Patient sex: M
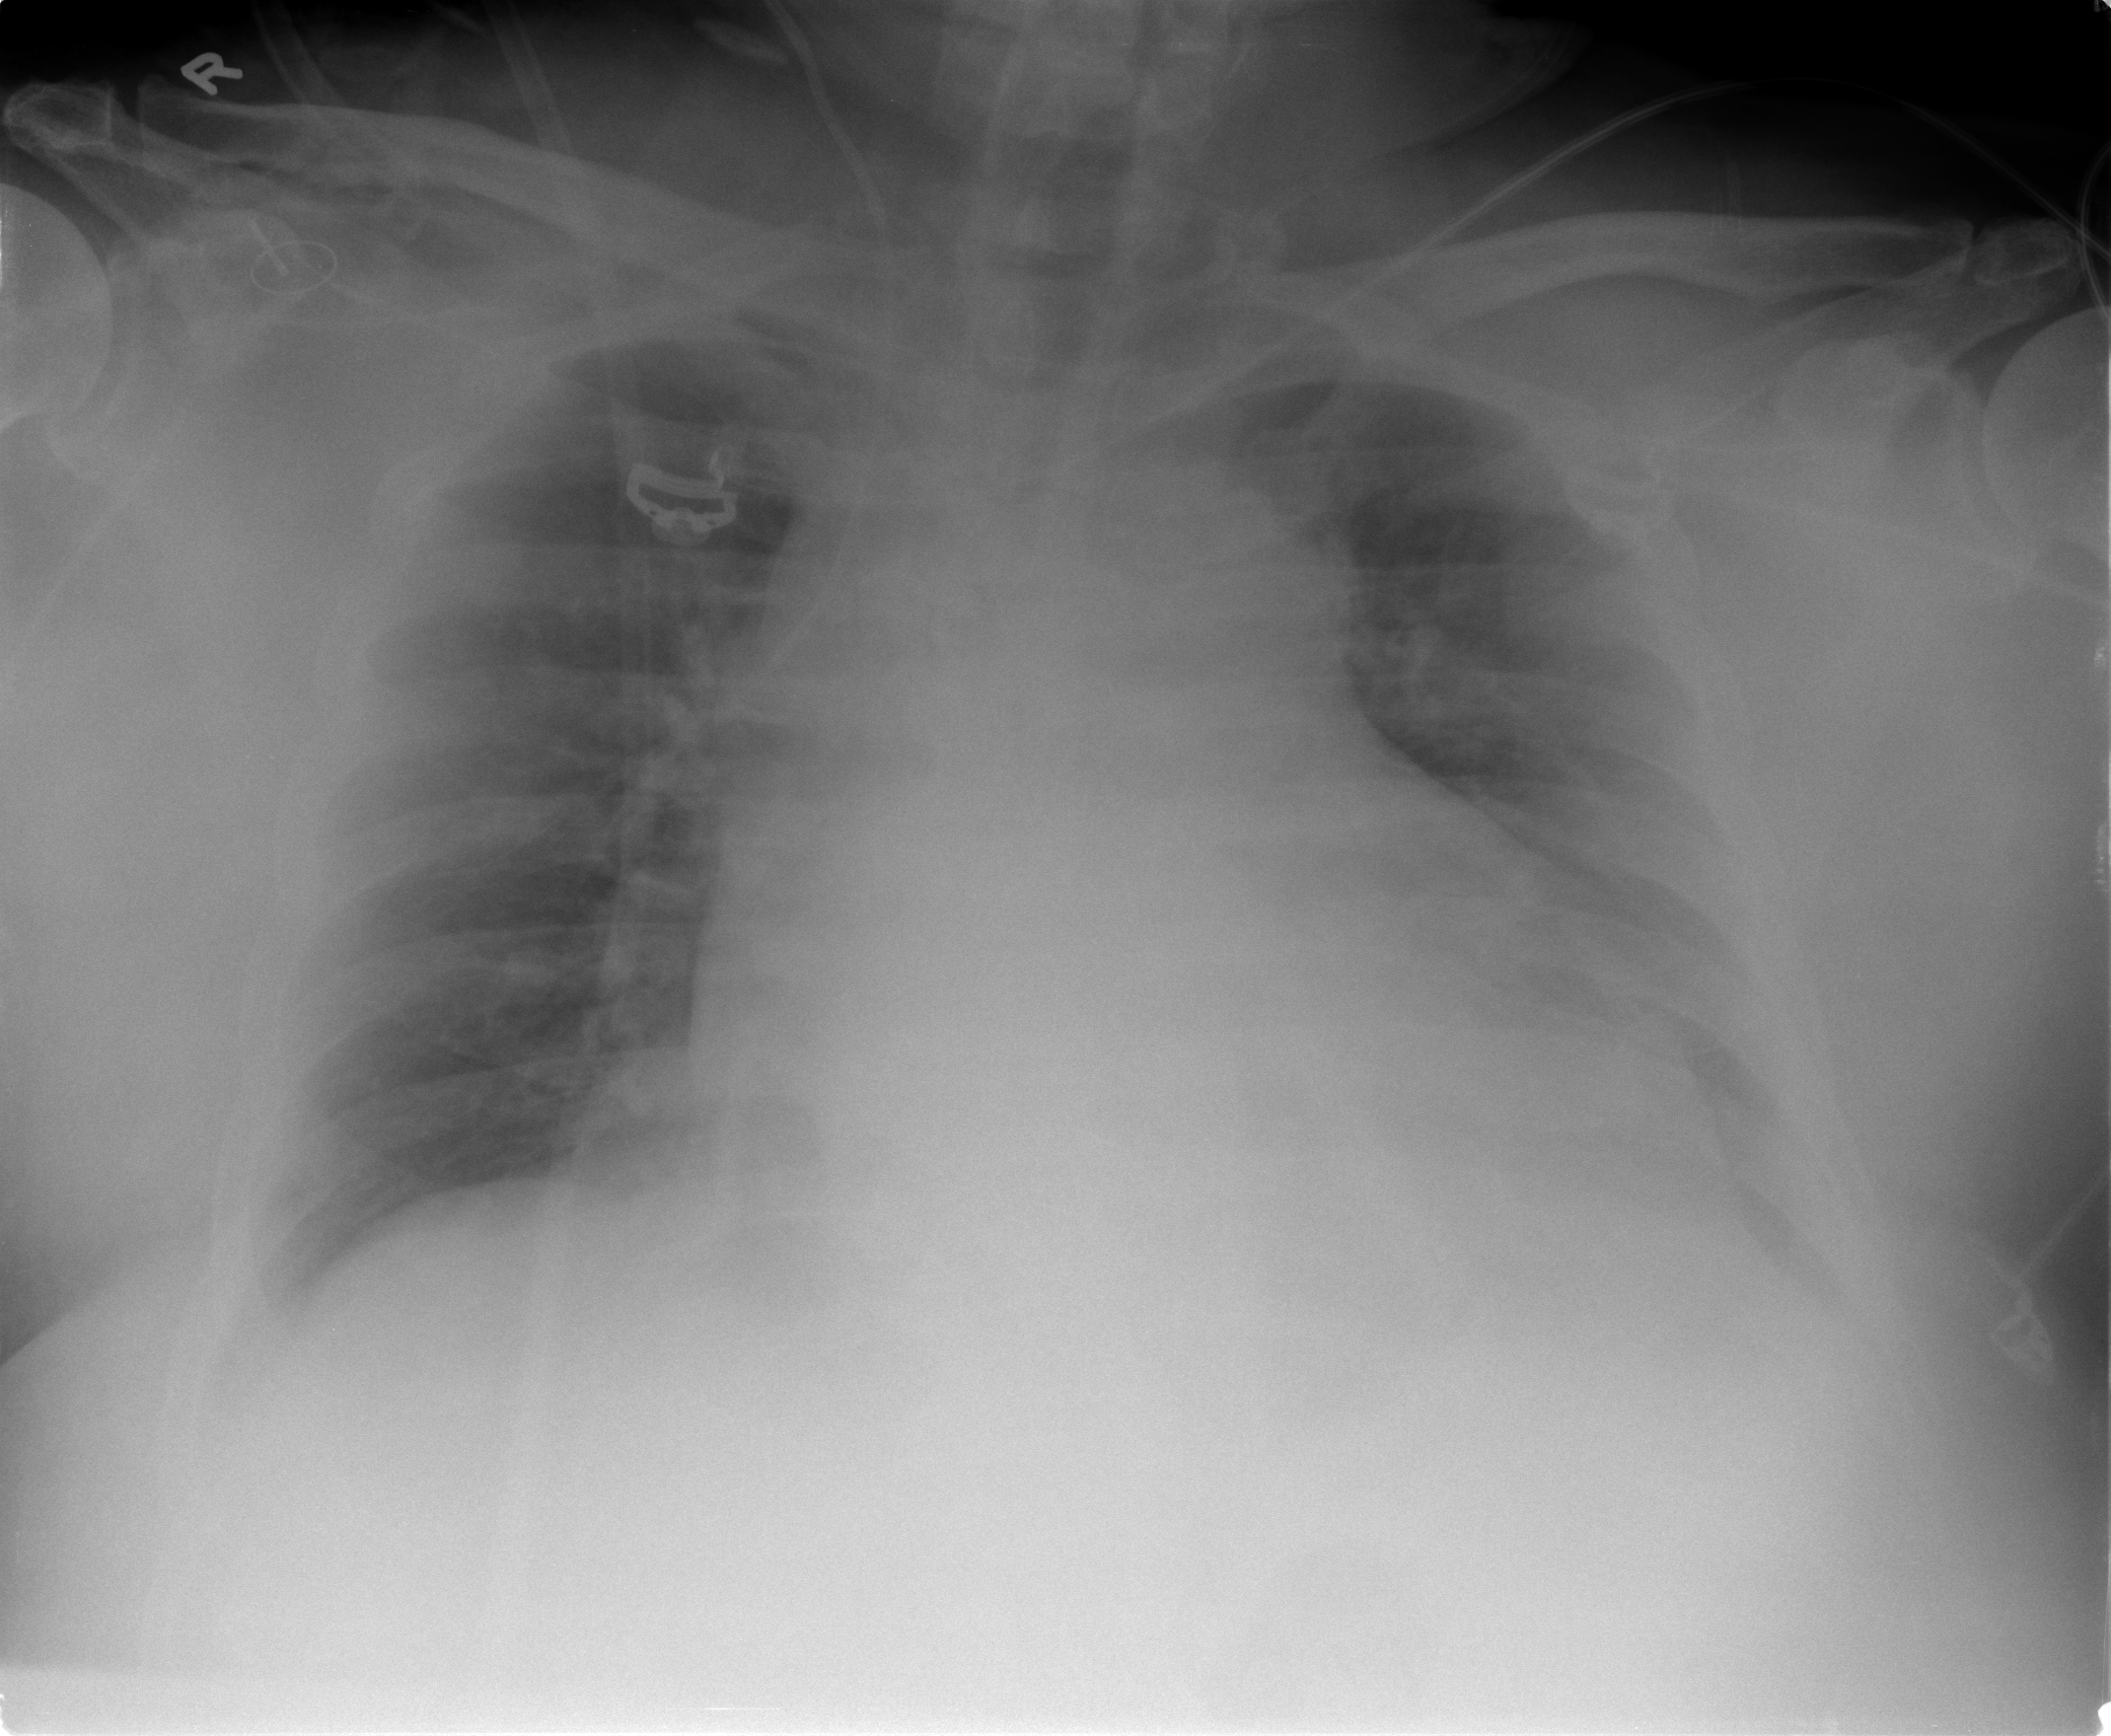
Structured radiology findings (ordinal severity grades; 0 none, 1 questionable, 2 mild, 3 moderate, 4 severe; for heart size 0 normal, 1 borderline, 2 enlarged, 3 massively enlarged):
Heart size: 2
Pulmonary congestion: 2
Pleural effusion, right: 2
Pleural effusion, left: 2
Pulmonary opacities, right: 0
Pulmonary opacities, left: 0
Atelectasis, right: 0
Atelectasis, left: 0